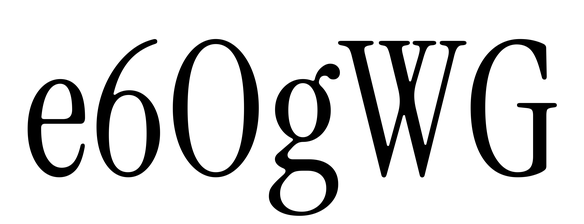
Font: InstrumentSerif-Regular